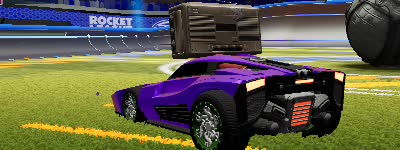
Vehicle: breakout